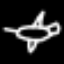
Label: airplane